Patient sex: F
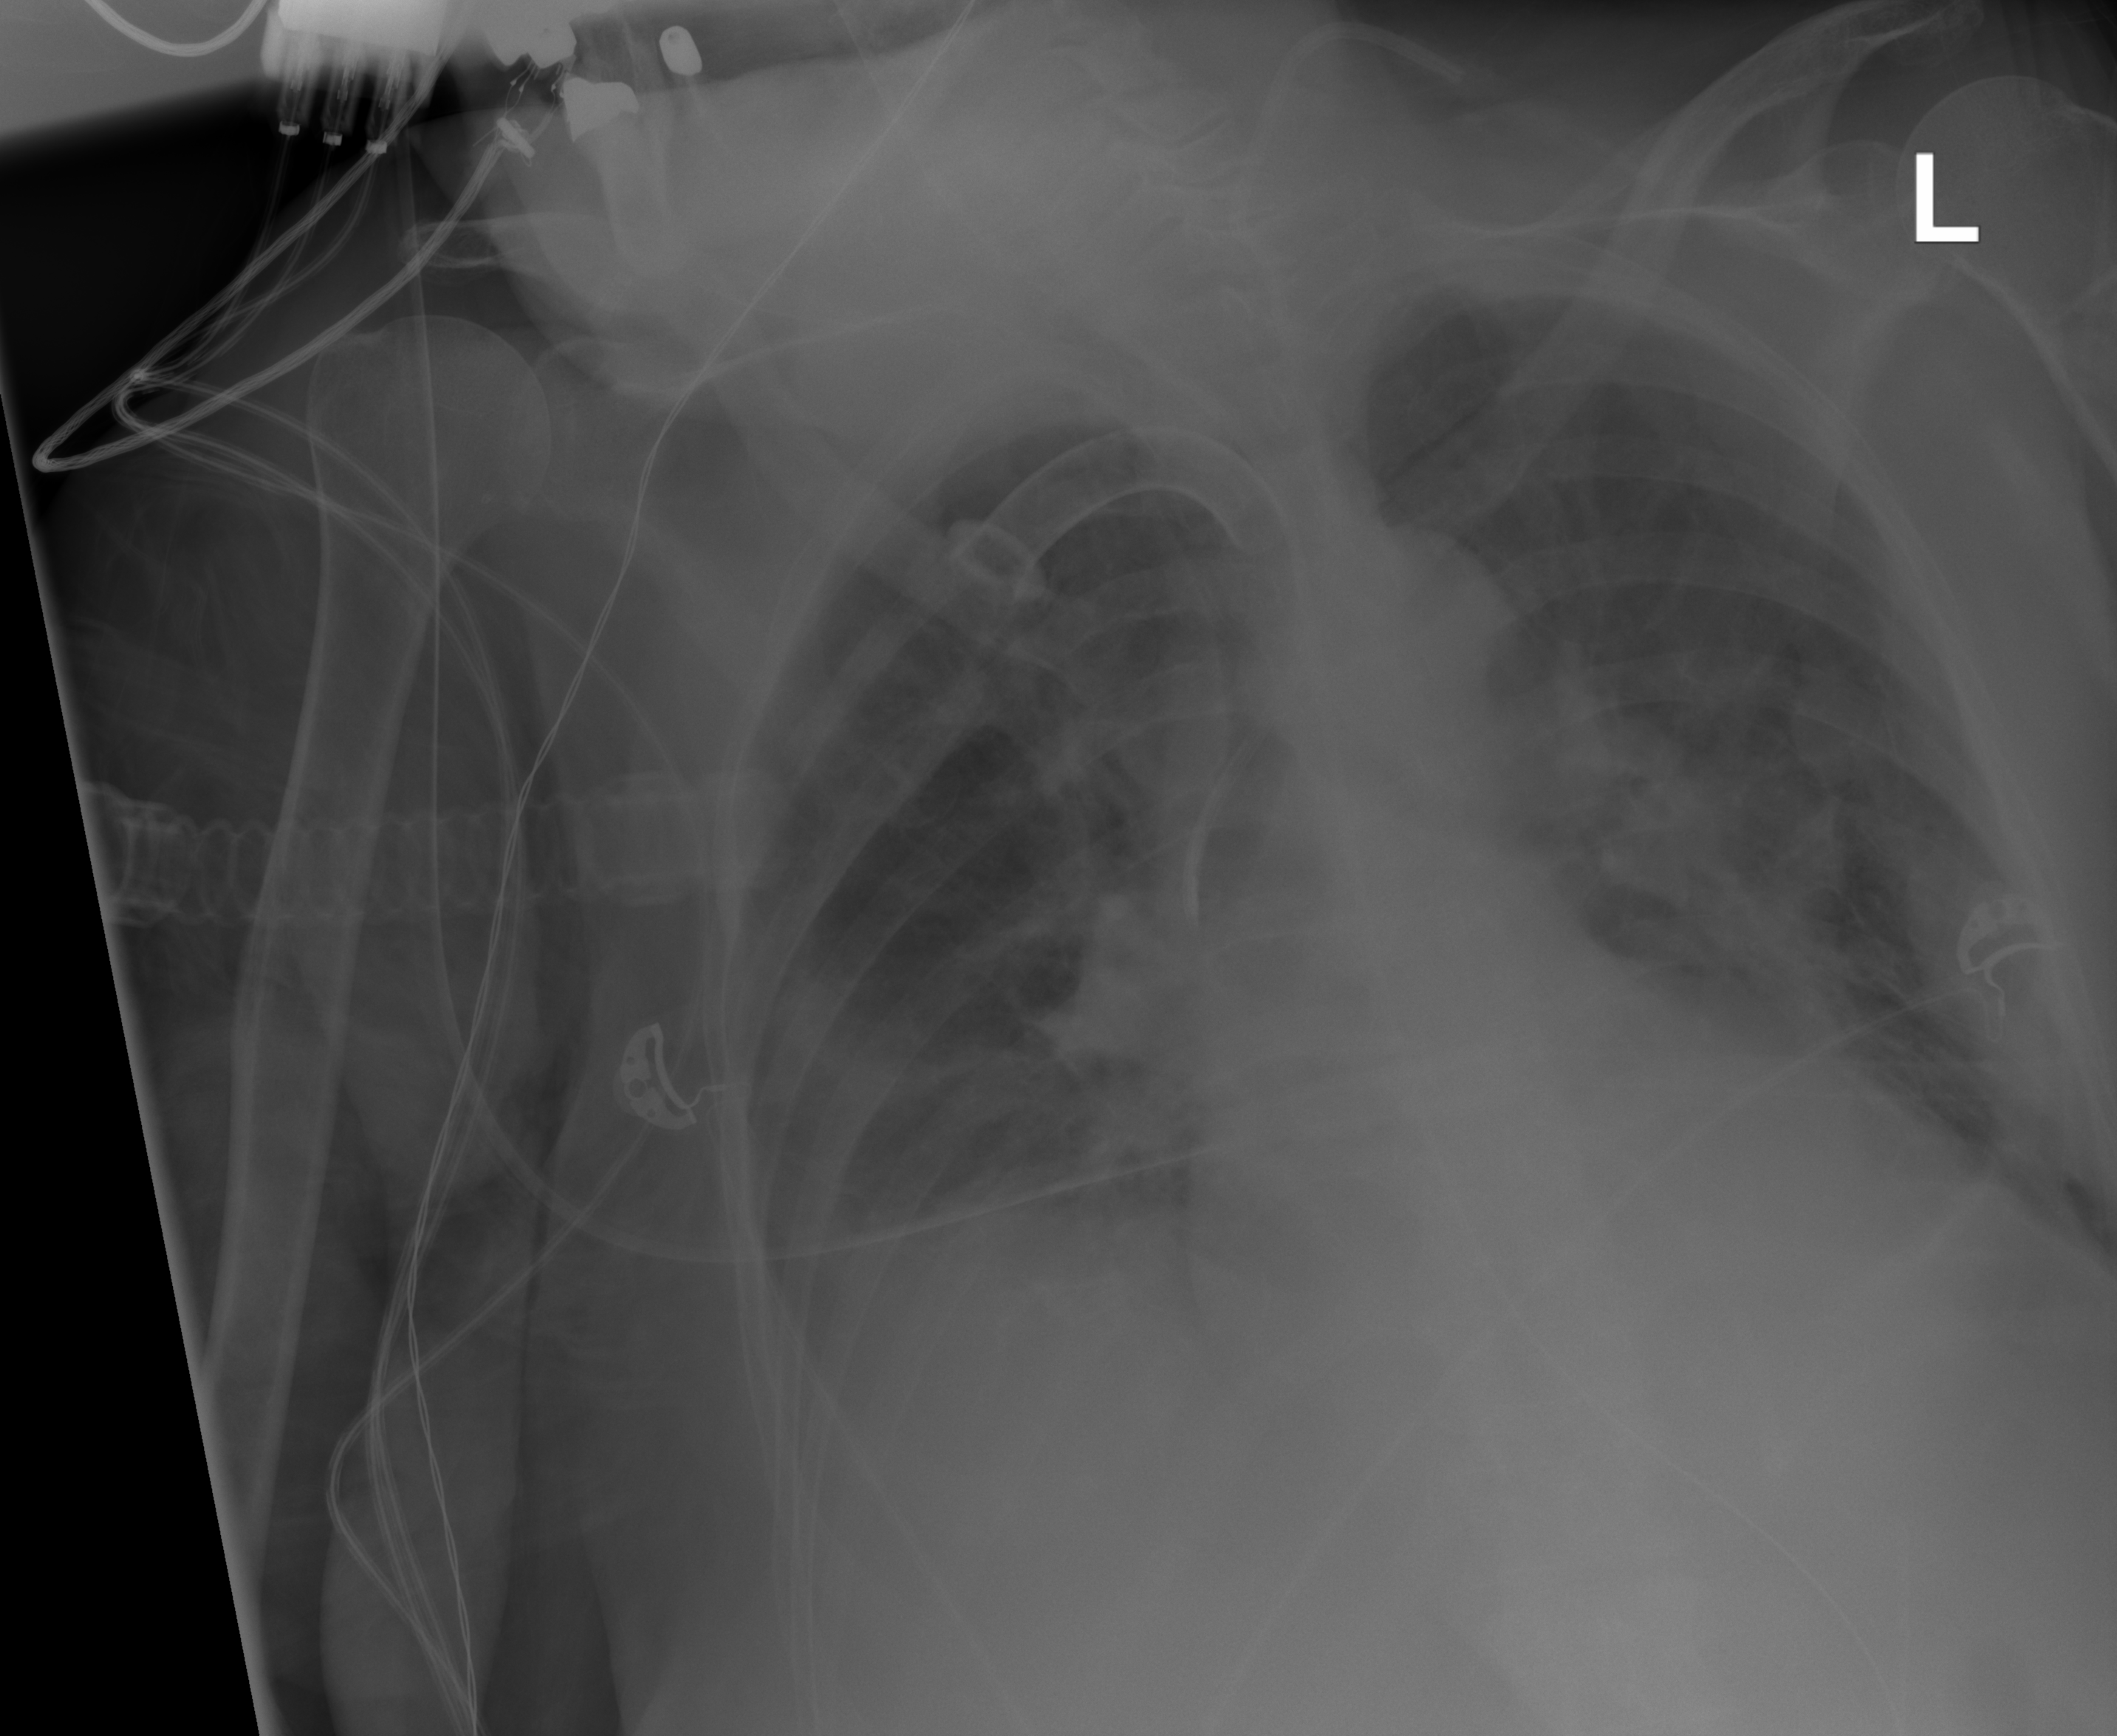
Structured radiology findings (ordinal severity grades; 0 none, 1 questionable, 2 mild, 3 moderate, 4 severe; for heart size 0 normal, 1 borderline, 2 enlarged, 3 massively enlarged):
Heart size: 1
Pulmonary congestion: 2
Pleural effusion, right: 3
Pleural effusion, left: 3
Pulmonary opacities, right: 2
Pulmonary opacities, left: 2
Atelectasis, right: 2
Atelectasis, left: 2